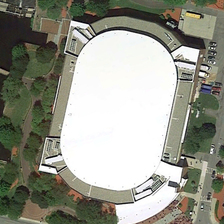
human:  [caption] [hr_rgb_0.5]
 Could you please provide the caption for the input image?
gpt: some green trees are around a large building .

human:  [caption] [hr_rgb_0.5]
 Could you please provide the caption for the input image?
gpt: some green trees are around a large building .

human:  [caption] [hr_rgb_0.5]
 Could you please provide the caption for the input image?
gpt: some green trees are around a large building .

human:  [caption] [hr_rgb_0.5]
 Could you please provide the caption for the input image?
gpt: some green trees are around a large building .

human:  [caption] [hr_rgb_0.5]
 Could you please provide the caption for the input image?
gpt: some green trees are around a large building .